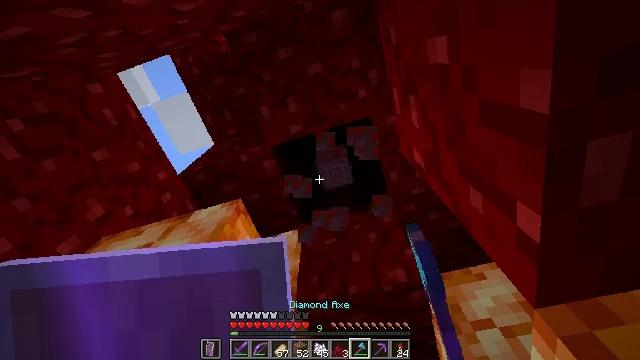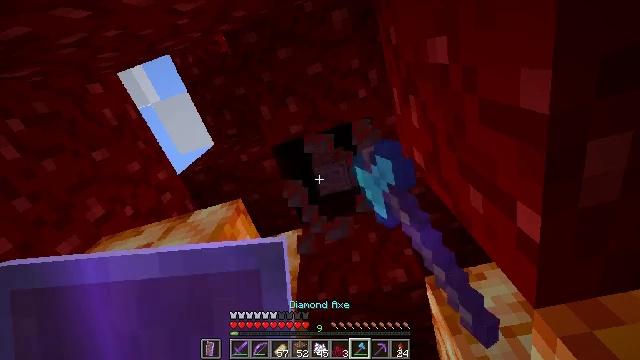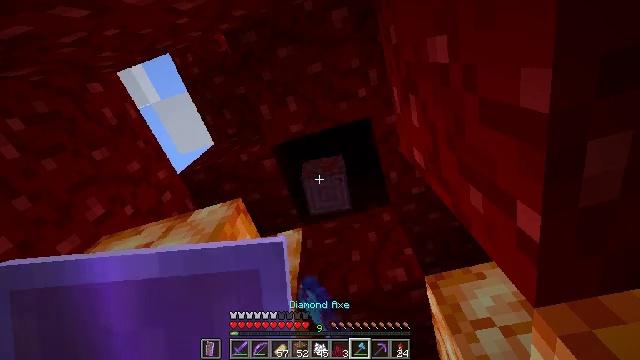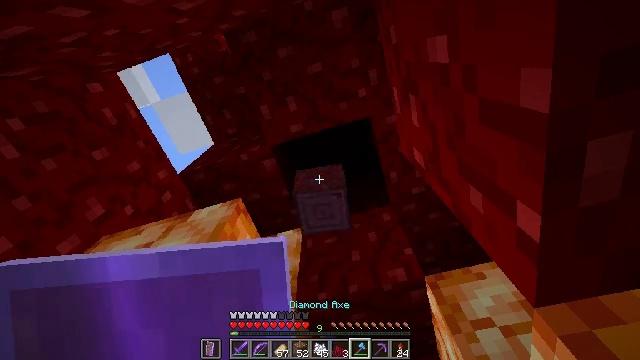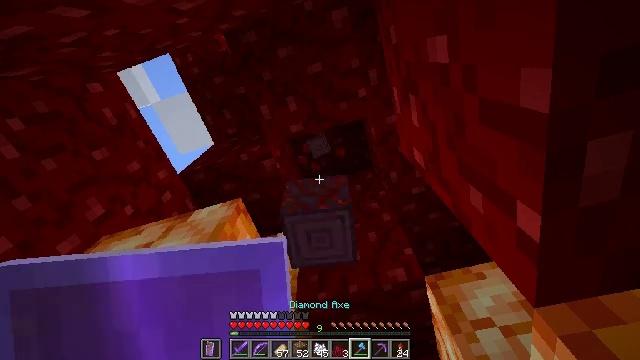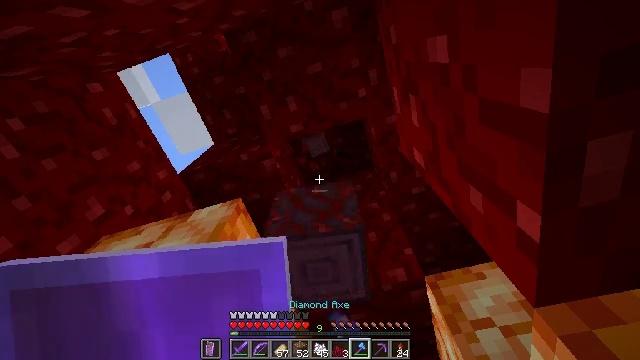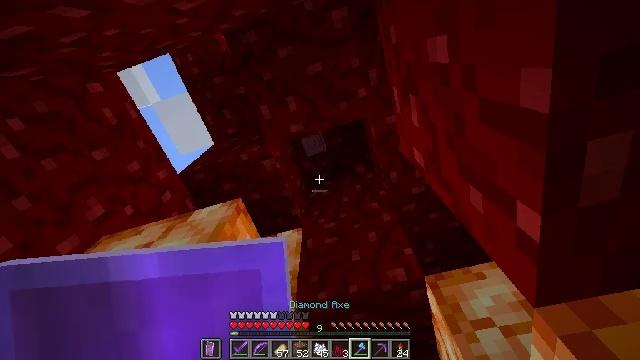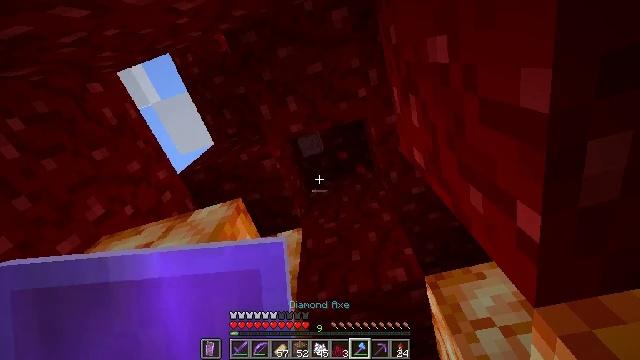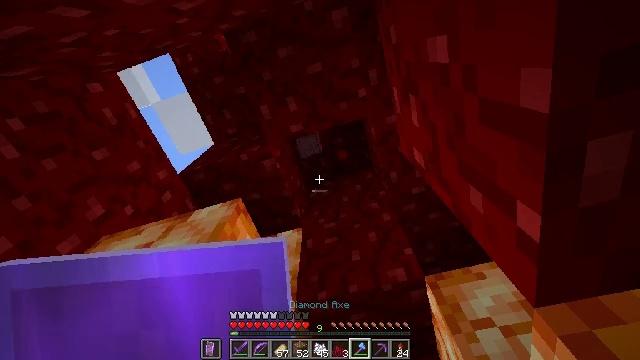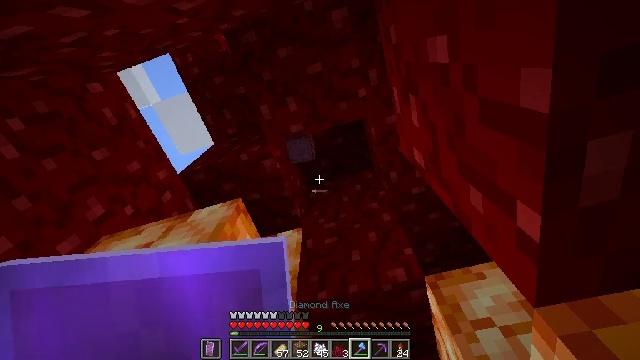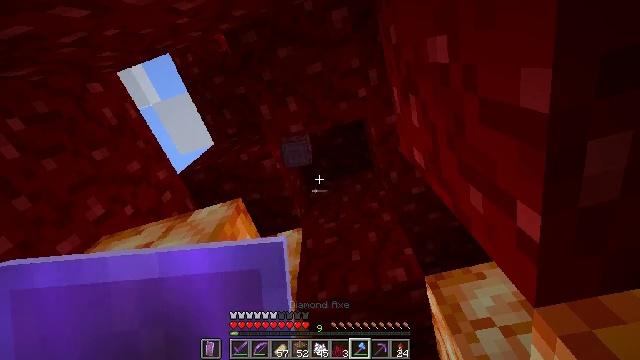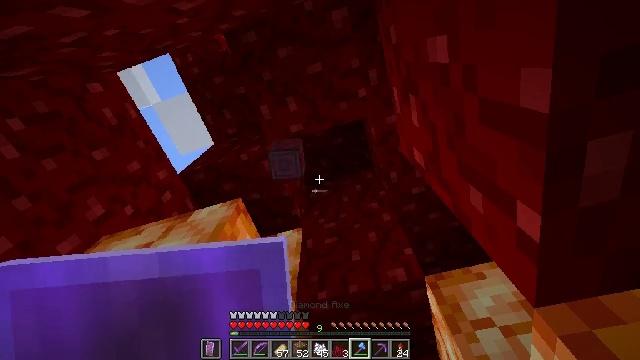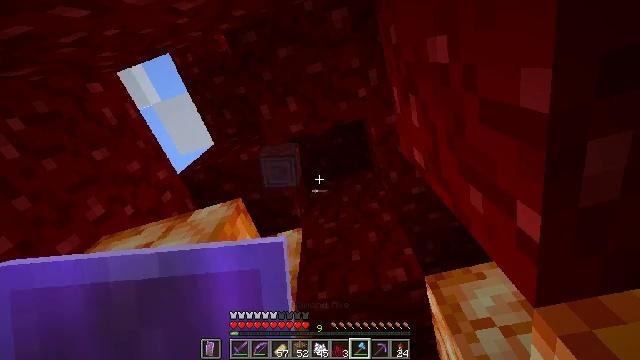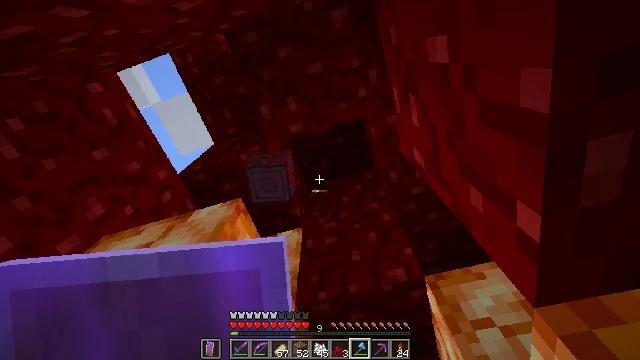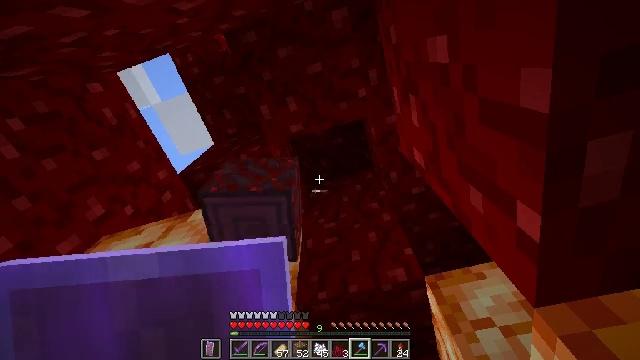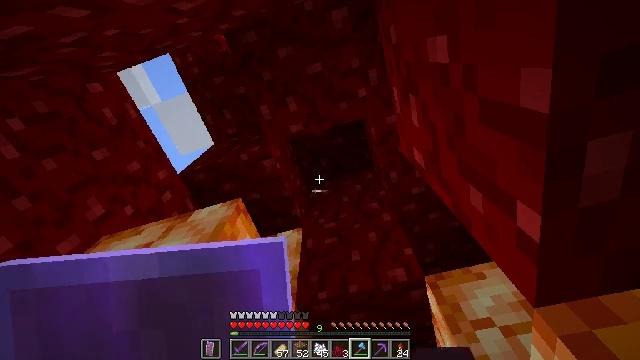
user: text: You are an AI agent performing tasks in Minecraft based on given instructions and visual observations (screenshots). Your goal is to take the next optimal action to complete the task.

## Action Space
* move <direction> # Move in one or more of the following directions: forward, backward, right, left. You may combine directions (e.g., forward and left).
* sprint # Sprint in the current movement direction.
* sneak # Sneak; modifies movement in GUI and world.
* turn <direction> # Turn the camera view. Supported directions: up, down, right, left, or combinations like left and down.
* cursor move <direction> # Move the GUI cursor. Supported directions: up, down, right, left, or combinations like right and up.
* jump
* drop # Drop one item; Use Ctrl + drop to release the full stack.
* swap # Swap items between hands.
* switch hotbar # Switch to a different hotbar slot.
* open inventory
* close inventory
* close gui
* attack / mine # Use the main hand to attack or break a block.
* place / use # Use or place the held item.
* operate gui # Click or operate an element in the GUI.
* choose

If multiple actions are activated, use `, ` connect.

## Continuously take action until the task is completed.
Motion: motion action
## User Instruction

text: Retrieve shroomlight for lighting purposes.
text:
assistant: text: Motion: attack / mine
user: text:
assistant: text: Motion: attack / mine
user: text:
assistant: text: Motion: attack / mine
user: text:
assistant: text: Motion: attack / mine
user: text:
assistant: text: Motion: no_op
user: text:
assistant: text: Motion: no_op
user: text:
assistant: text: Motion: no_op
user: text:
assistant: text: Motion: no_op
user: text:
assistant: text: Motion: no_op
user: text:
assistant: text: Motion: no_op
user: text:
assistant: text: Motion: no_op
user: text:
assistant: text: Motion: no_op
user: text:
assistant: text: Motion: no_op
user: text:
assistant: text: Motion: no_op
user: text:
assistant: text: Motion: no_op
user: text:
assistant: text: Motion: no_op
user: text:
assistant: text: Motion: no_op
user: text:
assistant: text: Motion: no_op
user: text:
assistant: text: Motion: no_op
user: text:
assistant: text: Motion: no_op
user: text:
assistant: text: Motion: no_op
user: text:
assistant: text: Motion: no_op
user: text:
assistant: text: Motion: no_op
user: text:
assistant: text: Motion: no_op
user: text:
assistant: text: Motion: no_op
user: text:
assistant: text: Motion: turn left and down
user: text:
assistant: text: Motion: turn left and down
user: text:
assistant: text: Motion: turn left and down
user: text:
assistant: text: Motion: turn left and down
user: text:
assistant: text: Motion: no_op